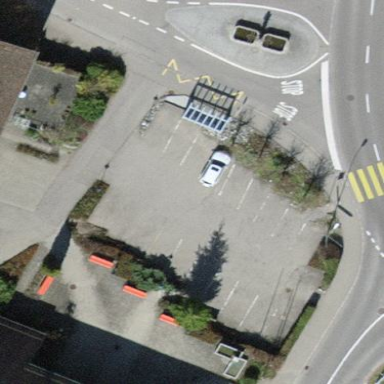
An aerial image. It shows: Street side parking area.